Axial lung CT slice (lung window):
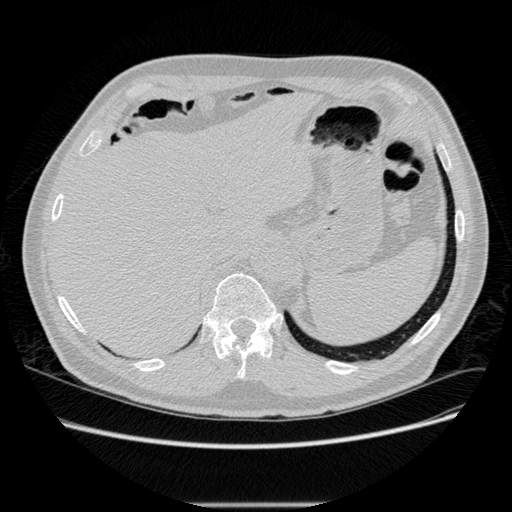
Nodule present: no